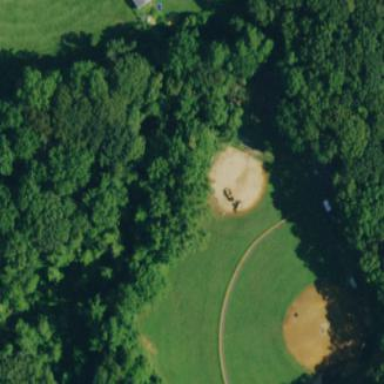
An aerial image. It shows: Baseball pitch for leisure land activities.